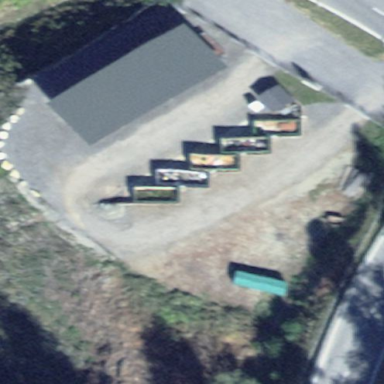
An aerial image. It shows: Recycling centre providing amenities for recycling.